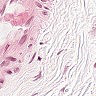
Metastatic tissue present: no